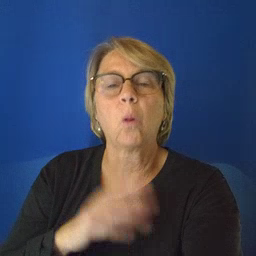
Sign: cereal